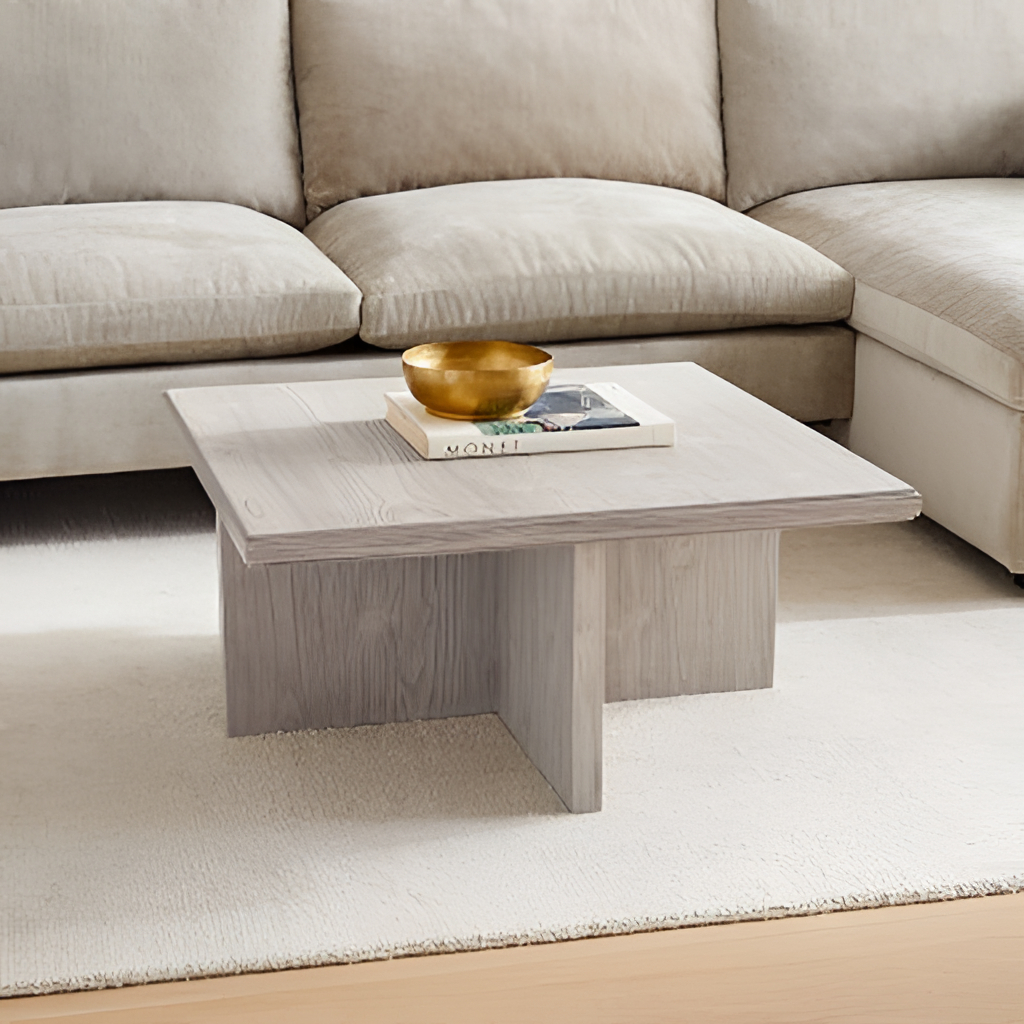
living room, beige fabric sectional sofa, beige fabric flooring, with solid pattern, wallpaper, modern